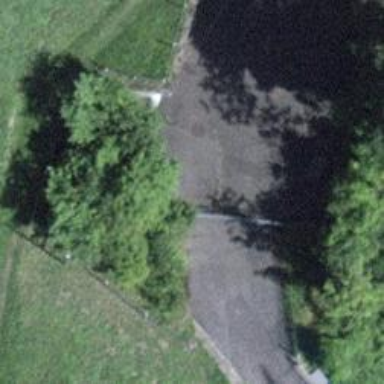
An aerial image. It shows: Gate.